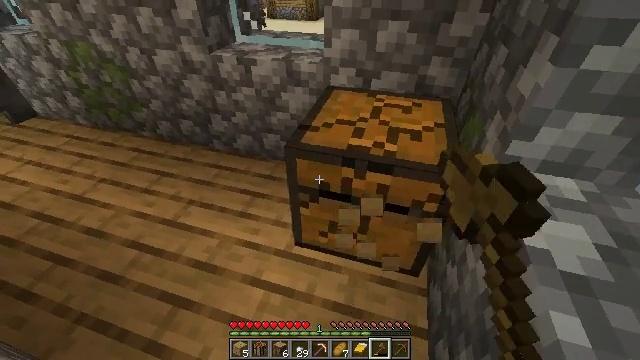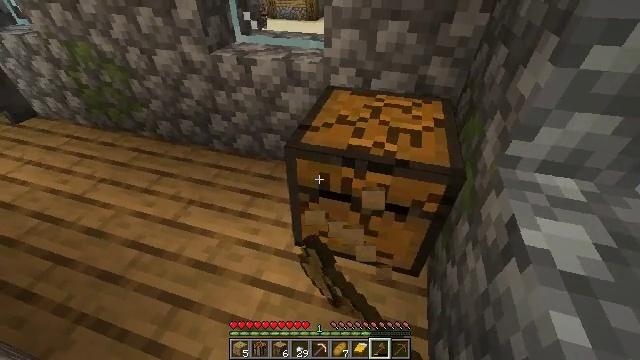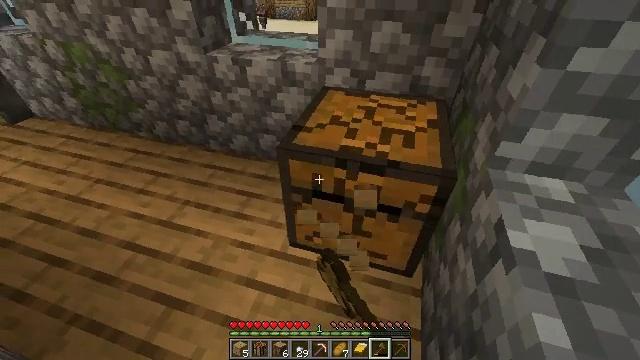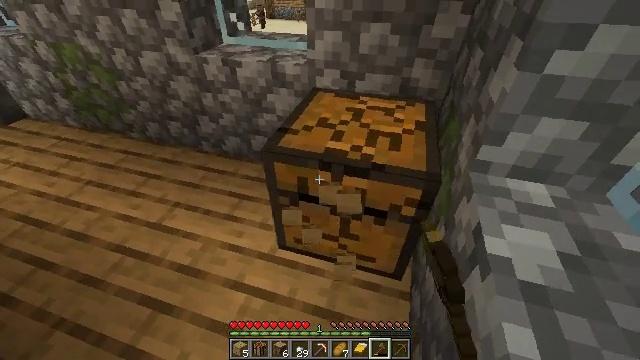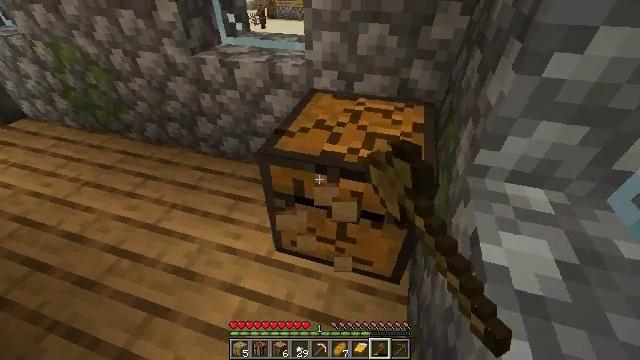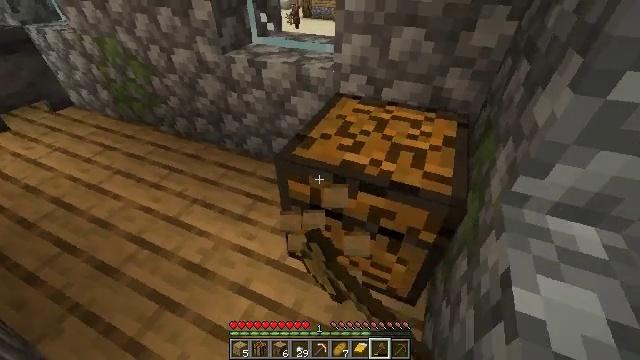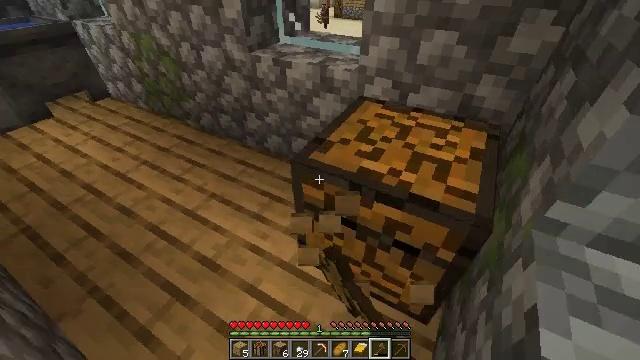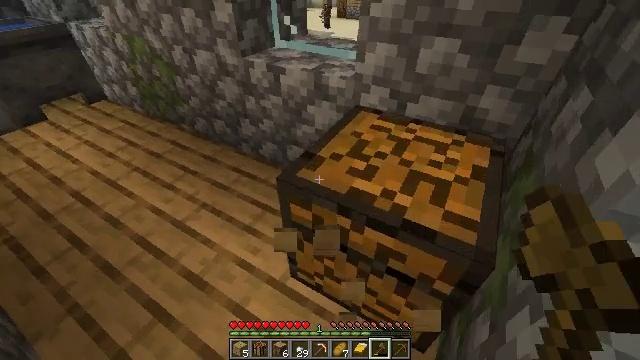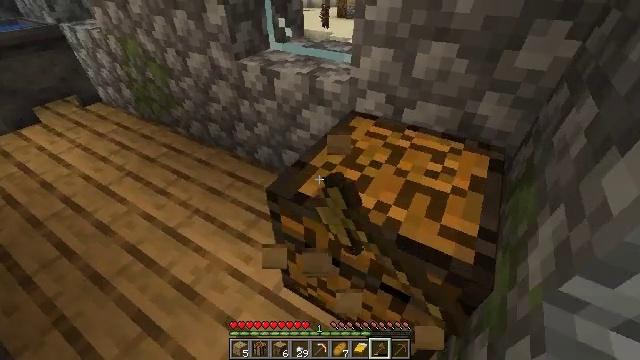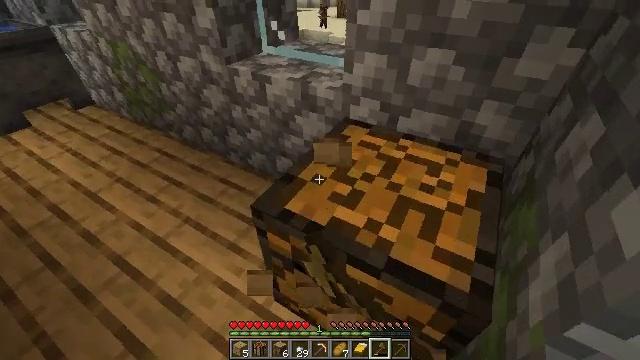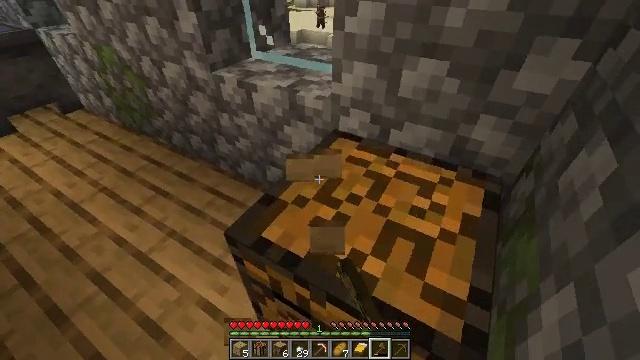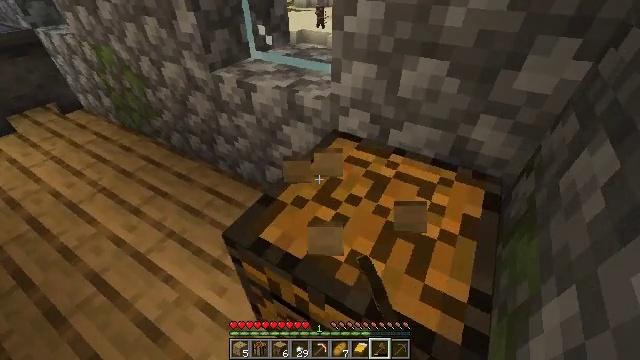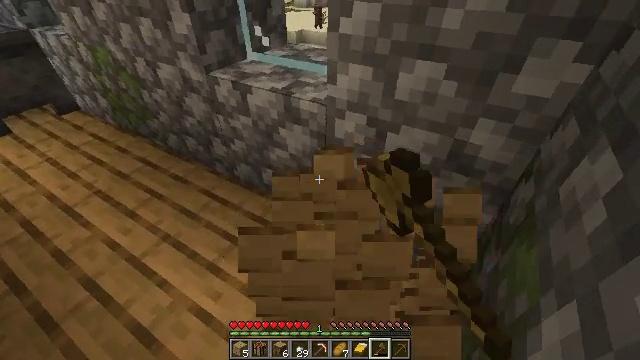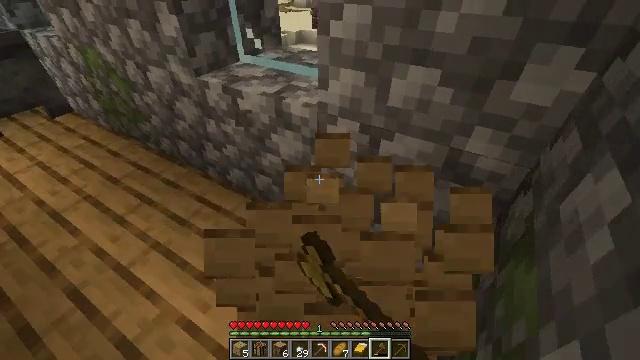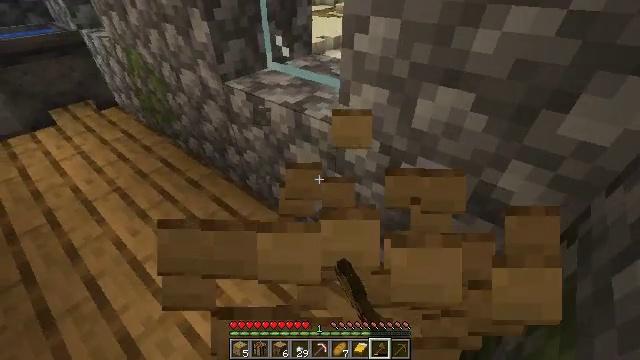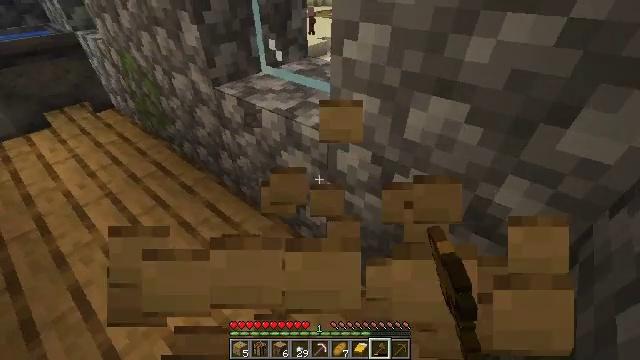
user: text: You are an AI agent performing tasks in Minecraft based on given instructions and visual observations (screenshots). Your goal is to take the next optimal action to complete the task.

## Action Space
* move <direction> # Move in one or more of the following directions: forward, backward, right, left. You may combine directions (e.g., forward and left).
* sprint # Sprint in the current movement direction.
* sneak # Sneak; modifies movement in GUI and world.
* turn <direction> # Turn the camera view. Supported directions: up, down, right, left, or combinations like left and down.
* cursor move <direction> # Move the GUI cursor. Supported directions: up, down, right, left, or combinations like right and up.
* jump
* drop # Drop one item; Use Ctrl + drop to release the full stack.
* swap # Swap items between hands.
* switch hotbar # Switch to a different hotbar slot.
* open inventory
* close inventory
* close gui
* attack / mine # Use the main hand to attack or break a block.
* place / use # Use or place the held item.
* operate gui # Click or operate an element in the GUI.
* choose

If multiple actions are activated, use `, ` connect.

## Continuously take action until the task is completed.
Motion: motion action
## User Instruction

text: Mine the chest to collect it.
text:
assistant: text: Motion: attack / mine
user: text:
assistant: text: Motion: move right, attack / mine
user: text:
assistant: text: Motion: move right, attack / mine
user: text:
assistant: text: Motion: move right, attack / mine
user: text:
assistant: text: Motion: move right, turn left, attack / mine
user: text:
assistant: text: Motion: move right, turn left, attack / mine
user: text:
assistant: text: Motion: move right, attack / mine
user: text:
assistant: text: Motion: move right, attack / mine
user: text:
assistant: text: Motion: move right, attack / mine
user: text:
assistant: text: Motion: move right, attack / mine
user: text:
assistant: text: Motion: move right, attack / mine
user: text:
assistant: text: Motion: move right, attack / mine
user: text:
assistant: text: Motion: move right, attack / mine
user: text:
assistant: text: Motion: move right, turn left, attack / mine
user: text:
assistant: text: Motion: move right, attack / mine
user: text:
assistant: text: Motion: move right, attack / mine
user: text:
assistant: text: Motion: attack / mine